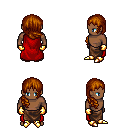
a pixel art fantasy rpg character, male body template, human, dark skin, red cape, robe skirt, brunette right-swept hairstyle, gold gloves, gold boots, four views (front, back, left, right), 2x2 character sprite sheet, small pixel art, hard edges, no anti-aliasing